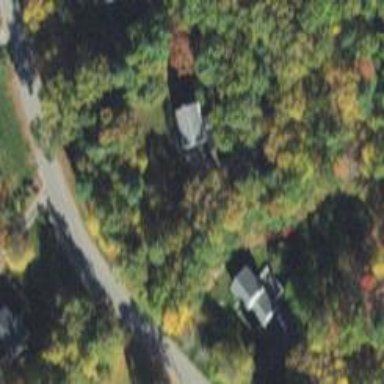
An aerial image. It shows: Driveway leading to service road.